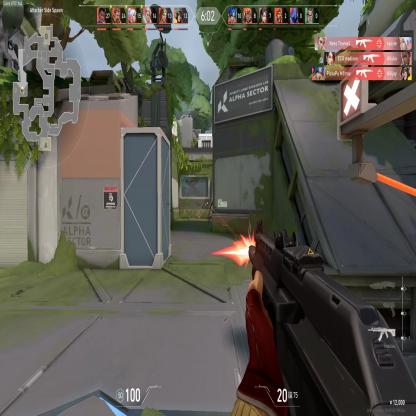
Label: enemy